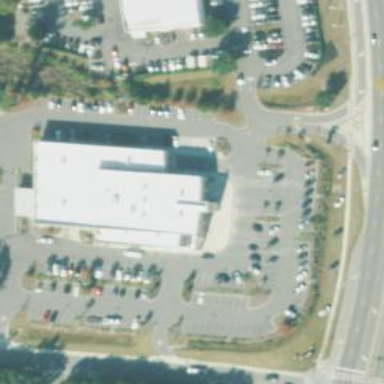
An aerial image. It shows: Car shop building.